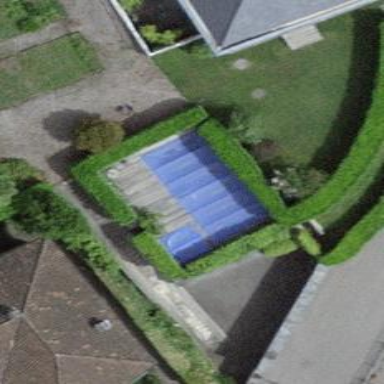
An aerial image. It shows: Swimming pool located in leisure land.